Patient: sex M, age 64
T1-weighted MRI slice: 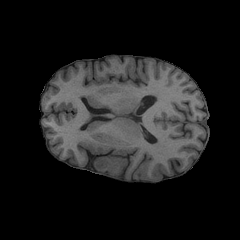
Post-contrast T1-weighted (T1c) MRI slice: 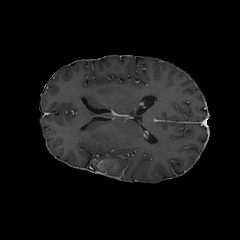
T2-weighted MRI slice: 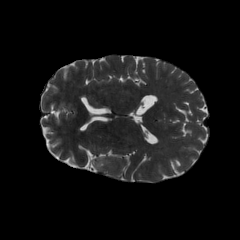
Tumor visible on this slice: yes
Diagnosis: Glioblastoma, IDH-wildtype
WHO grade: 4